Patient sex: M
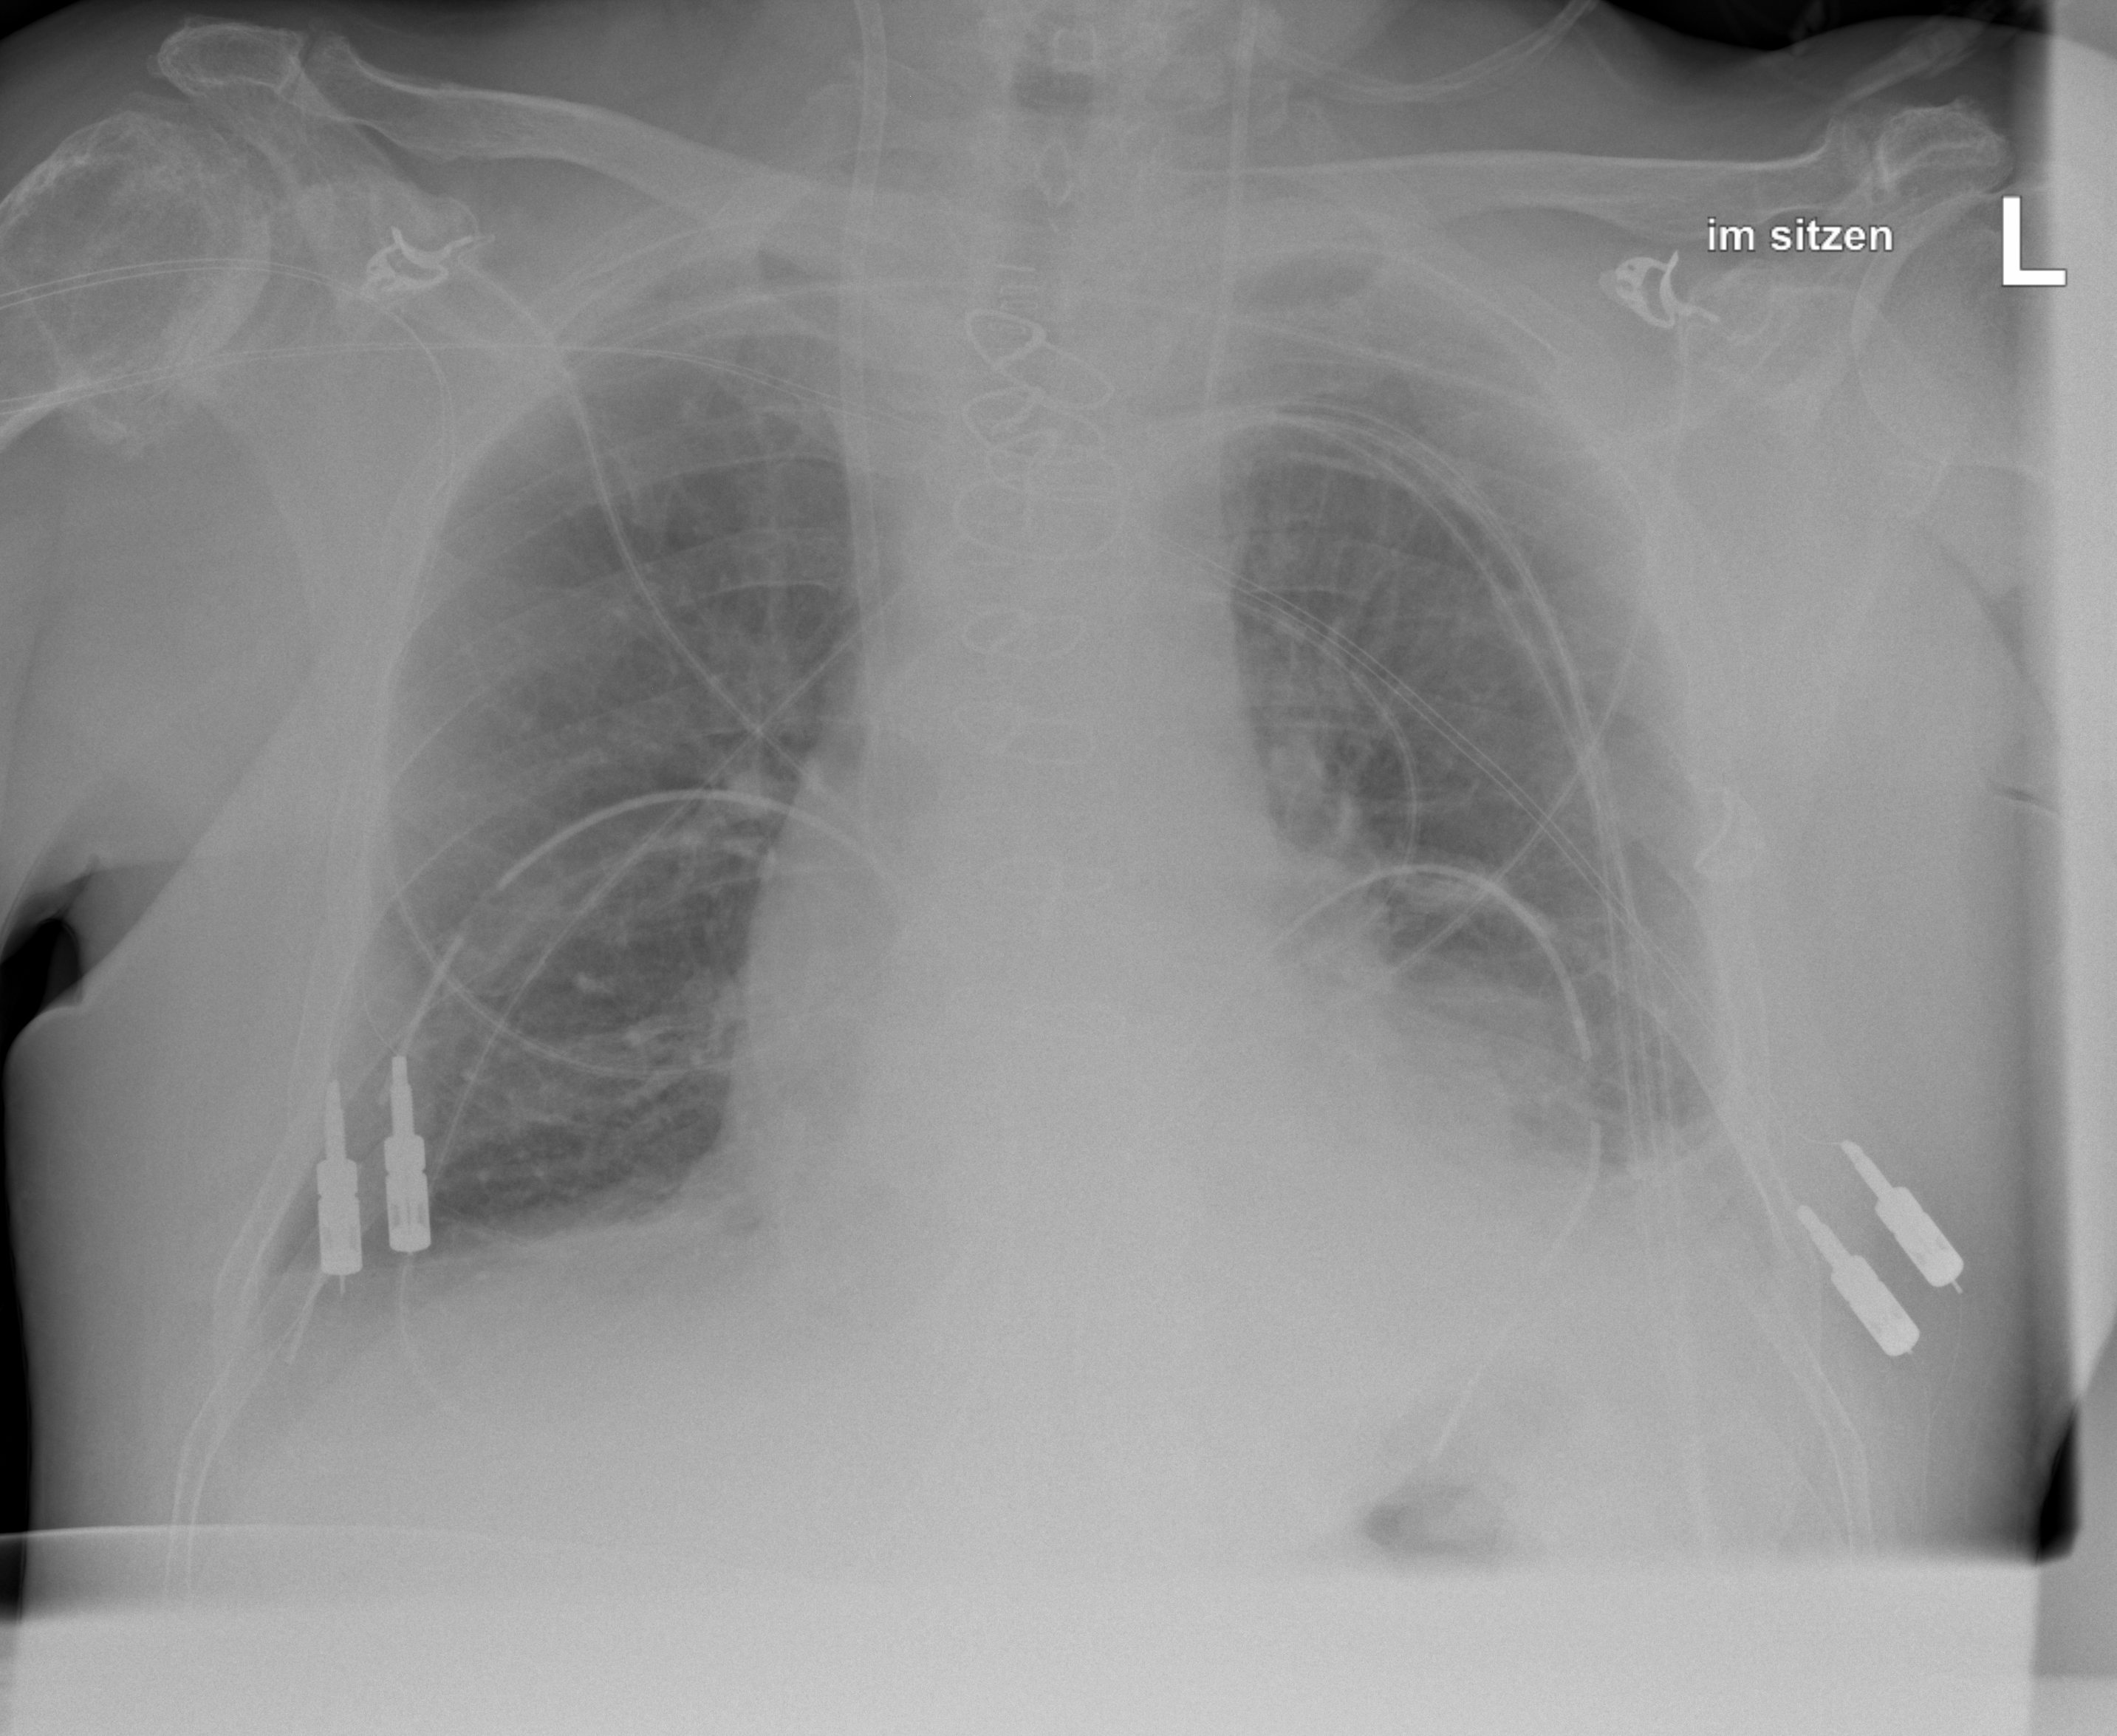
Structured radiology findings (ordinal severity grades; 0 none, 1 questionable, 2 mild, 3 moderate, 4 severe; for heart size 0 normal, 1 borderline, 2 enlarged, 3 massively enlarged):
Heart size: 2
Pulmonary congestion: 2
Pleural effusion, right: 1
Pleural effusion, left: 2
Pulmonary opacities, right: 0
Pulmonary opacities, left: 0
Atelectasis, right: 2
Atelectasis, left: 2